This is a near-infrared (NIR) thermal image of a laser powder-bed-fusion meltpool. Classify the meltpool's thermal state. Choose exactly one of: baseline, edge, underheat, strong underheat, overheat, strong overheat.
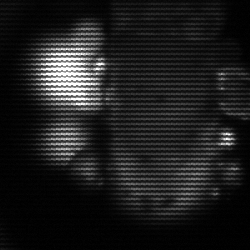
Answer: strong underheat